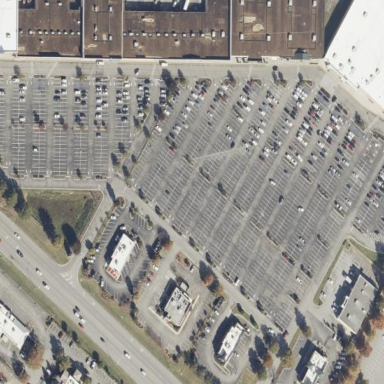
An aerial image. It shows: Retail area.